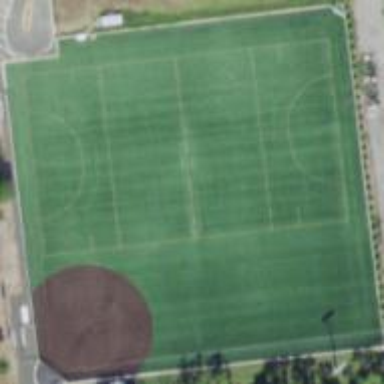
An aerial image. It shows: Multi-sport pitch with turf surface for leisure land activities.